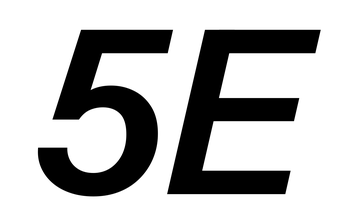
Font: InstrumentSans-Italic_SemiBold_Italic